Question: I would like to create an array of canvas controls.
This is my code so far:
'''
var j = new Array();
var canvas = new Array();
var ctx = new Array();
var d = new Array();
for (var i = 0; j < 16; i++) {
j[i] = new JpegImage();
canvas[i] = document.createElement("canvas" + i);
ctx[i] = canvas[i].getContext("2d");
d[i] = ctx[i].getImageData(0, 0, 180, 119);
j[i].onload = function () {
j[i].copyToImageData(dHidden1);
ctx[i].putImageData(d[i], 0, 0);
ctxHidden.drawImage(canvas[i], 0, 0, 180, 119);
};
}
'''
I get this error:

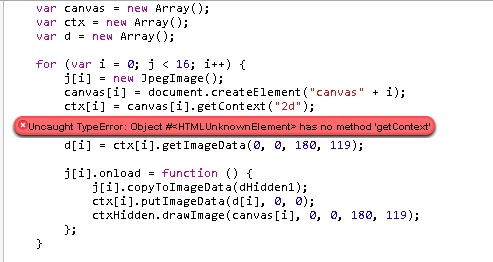
Answer: your code ends up calling for instance :
'''
document.createElement('canvas0');
'''
And canvas0 is not a valid html tag, so no canvas get created, so getContext cannot get called also.
In your loop, Simply use :
'''
canvas[i] = document.createElement("canvas");
'''